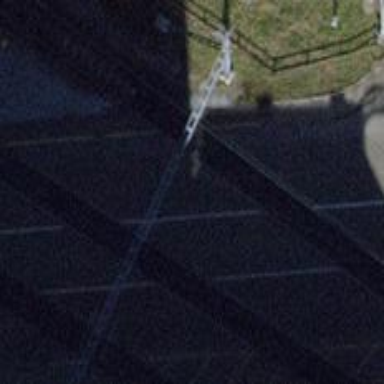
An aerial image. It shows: Level crossing with double half barrier.